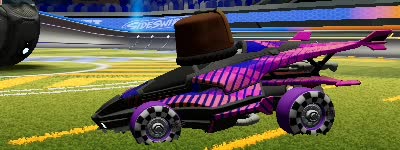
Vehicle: aftershock